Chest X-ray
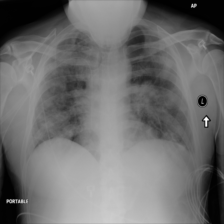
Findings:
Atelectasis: negative
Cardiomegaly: negative
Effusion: negative
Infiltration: negative
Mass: negative
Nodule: negative
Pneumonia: negative
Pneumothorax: negative
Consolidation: negative
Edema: negative
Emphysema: negative
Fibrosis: negative
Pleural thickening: negative
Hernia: negative